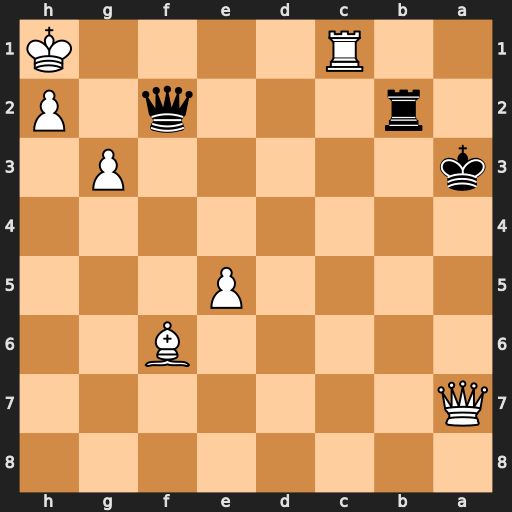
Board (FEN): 8/Q7/5B2/4P3/8/k5P1/1r3q1P/2R4K
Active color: b
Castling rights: -
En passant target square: -
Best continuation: Qxa7 Ra1+ Ra2 Rxa2+ Kxa2